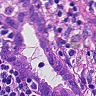
Metastatic tissue present: yes